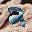
Label: 2